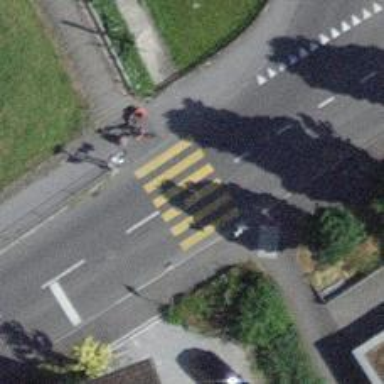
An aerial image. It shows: Footway with zebra crossing.